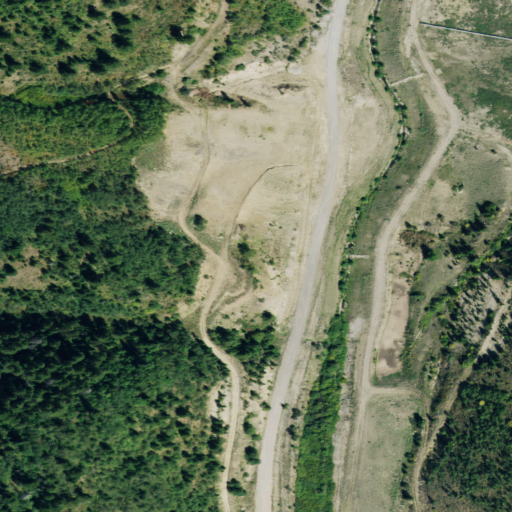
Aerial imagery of valley in Idaho named Dud Hollow containing shrub, evergreen forest, deciduous forest, and open development